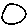
Label: circle